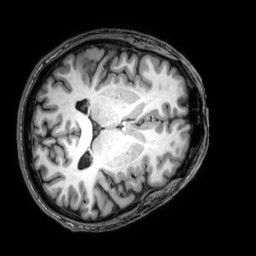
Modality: T1w
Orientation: axial
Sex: male
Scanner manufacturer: philips
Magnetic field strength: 3 T
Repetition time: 0.008241 s
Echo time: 0.00377 s